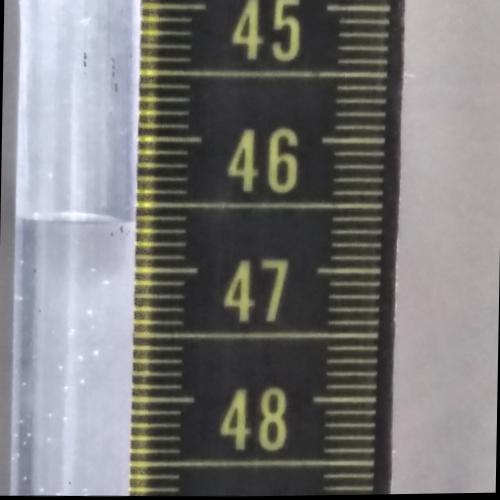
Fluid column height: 46.7 cm